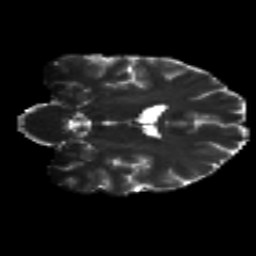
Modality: T2w
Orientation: coronal
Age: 30
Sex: male
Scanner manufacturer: siemens
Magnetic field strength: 3 T
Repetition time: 8.8 s
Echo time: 0.085 s